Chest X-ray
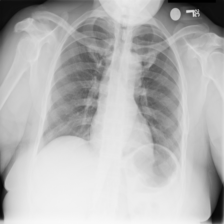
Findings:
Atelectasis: negative
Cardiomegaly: negative
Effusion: negative
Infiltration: negative
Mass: negative
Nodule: negative
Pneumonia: negative
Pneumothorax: negative
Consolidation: negative
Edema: negative
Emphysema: negative
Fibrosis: negative
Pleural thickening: negative
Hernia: negative